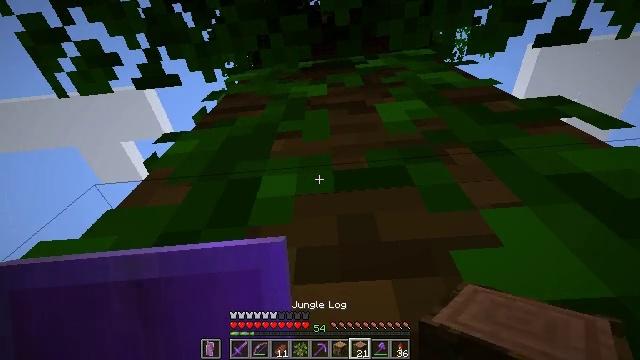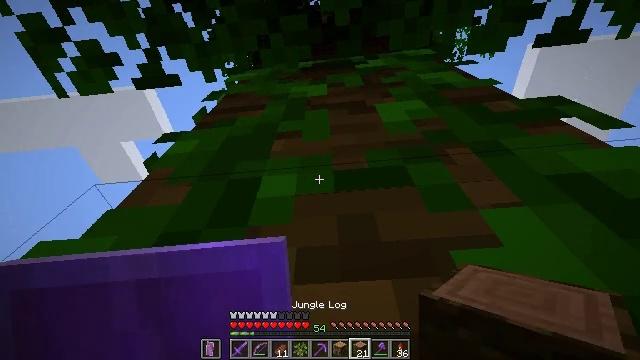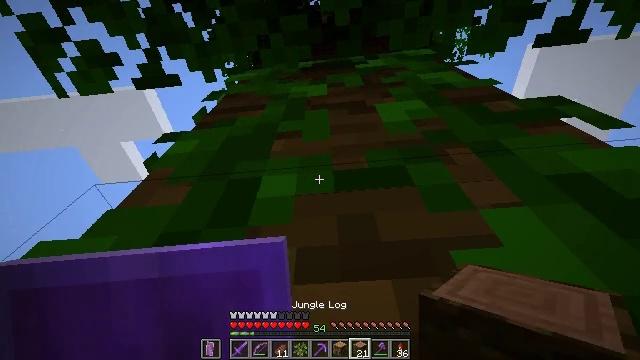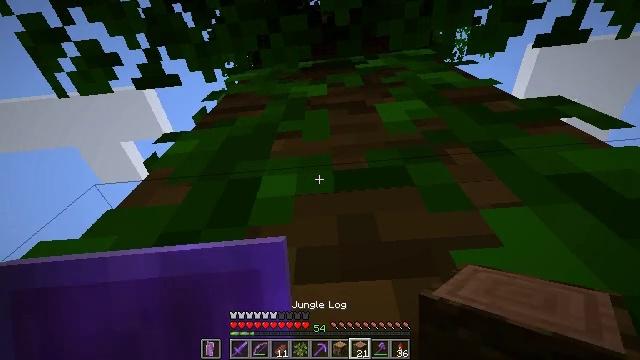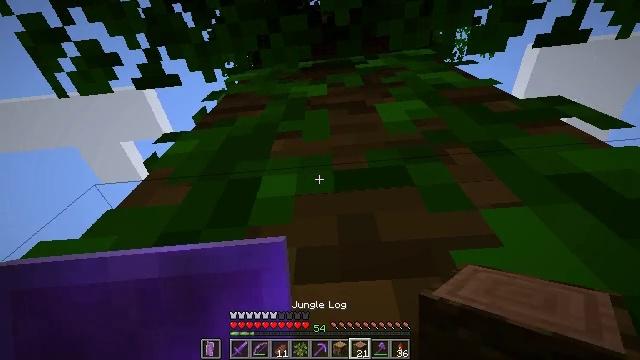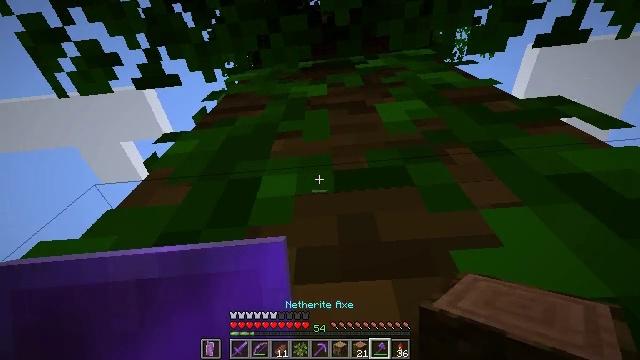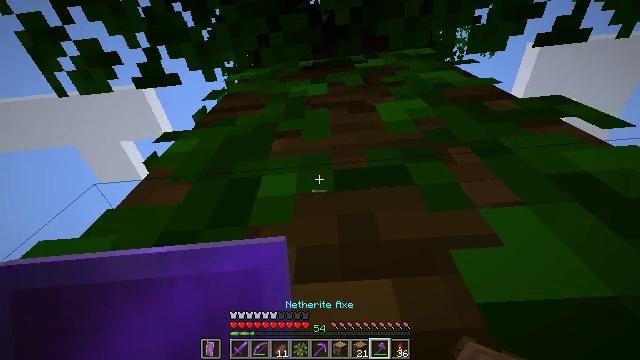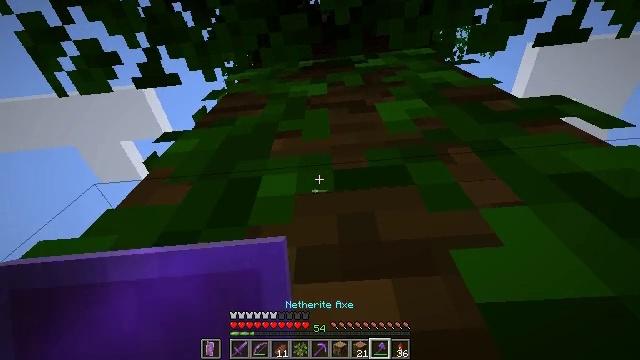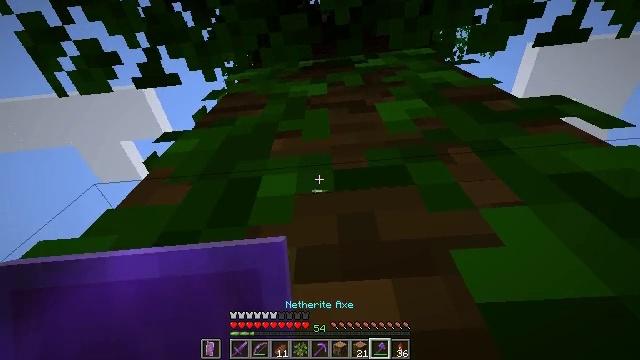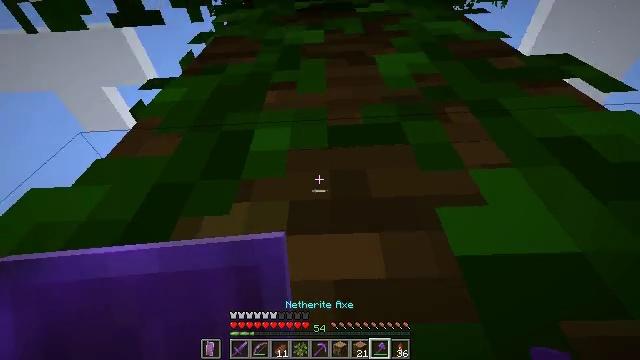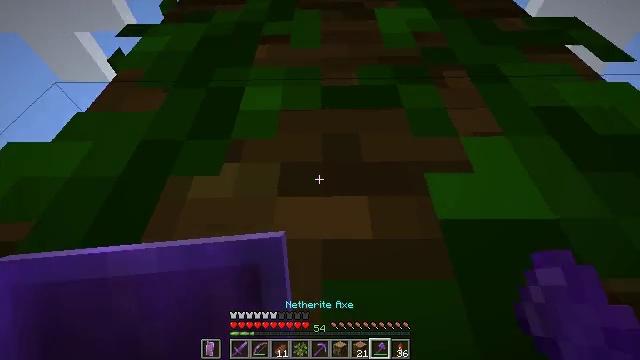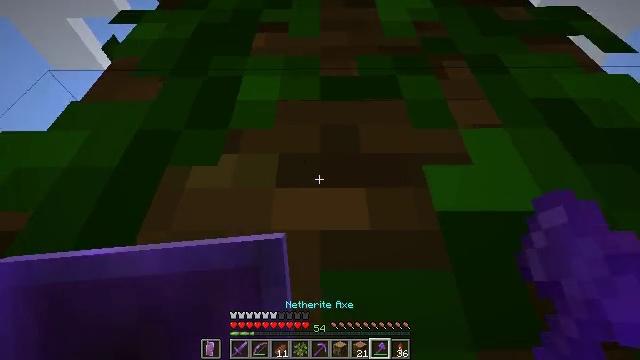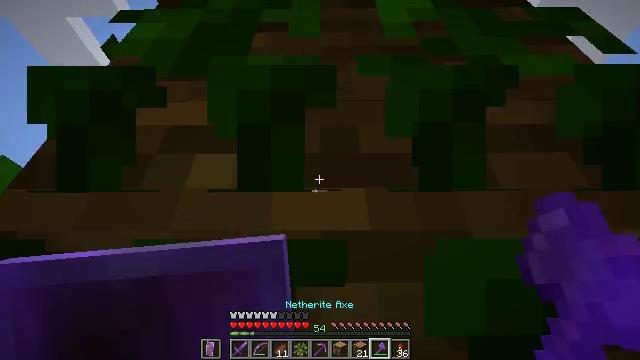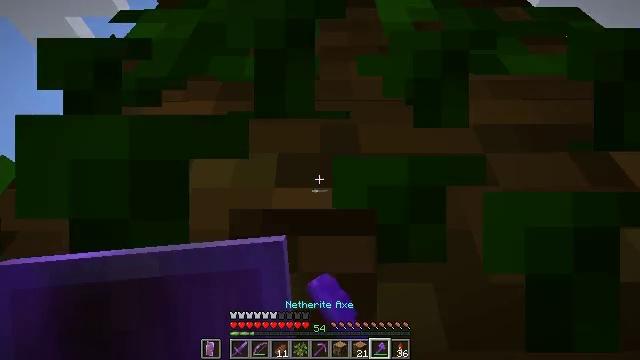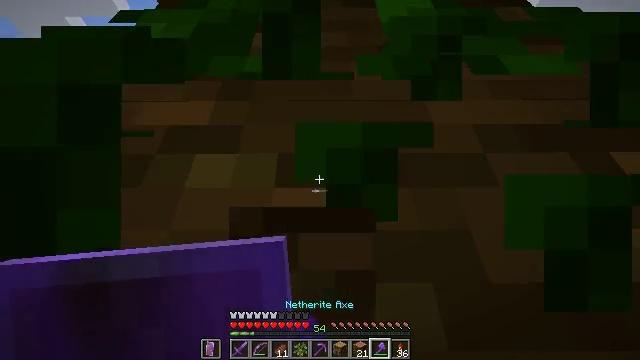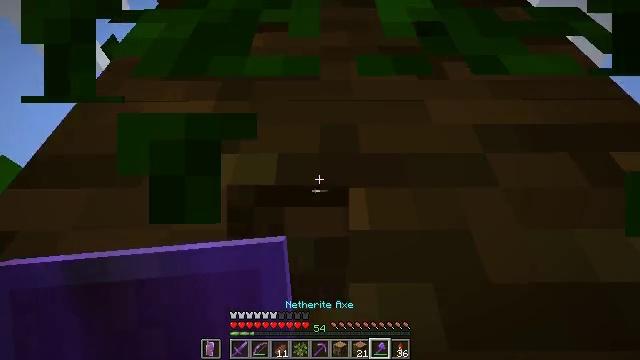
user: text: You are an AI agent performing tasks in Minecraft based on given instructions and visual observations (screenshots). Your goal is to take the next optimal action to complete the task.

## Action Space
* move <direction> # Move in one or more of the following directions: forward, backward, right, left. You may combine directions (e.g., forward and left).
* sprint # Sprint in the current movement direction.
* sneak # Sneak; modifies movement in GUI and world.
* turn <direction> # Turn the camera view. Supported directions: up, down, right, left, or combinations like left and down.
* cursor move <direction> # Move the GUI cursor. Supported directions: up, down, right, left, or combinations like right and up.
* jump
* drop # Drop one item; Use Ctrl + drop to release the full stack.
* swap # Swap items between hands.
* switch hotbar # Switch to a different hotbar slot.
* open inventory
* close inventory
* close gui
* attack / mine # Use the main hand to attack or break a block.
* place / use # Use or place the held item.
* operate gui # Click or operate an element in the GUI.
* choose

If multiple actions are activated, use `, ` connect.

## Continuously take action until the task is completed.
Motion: motion action
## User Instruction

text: Collect vines by mining them.
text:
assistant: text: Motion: no_op
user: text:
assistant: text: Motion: no_op
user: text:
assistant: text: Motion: no_op
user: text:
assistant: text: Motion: no_op
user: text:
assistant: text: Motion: no_op
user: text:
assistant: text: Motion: no_op
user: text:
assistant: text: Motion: no_op
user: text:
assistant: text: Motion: no_op
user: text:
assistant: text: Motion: turn right and down
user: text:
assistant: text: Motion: turn right and down
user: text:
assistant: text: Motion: turn down
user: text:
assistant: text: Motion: attack / mine
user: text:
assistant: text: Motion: attack / mine
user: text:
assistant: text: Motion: attack / mine
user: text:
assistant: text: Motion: attack / mine
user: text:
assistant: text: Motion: attack / mine
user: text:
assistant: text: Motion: attack / mine